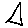
Label: triangle